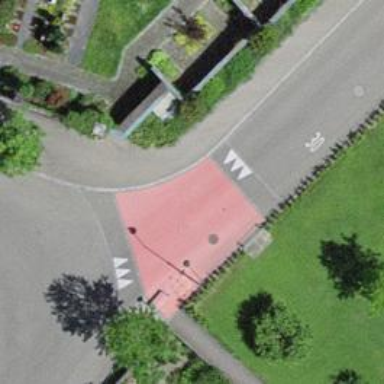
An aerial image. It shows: Traffic calming table.